Question: As shown in the attached image [For clarification only], there are three rows of lines with random length.
I would like to delete lines which are shorter than a constant N pixels.
Assumptions:
1. Lines are all in rows
2. Lines are 1 pixel width
3. Lines may be connected to borders.
I'm looking for any idea/guide which can help me with this. Thanks.
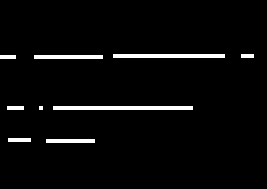
Answer: Skipping the possibility of directly handling the binary representation of the underlying image, and thus permitting a pretty fast implementation for this specific task, let us use Mathematical Morphology to (efficiently) solve it.
All you need here is a erosion with a horizontal line of length 'n' followed by a morphological reconstruction. The former will completely remove lines shorter of length < 'n'. The later will completely recover the eroded lines that were not removed.
Here is an example with 'n = 25'. I used 'ones(1, 25)' instead of 'strel('line', 25, 0)' as the structuring element because the later doesn't guarantee that the actual line length is the one specified.
'''
f = im2bw(imread('http://i.stack.imgur.com/1Uw0x.png'), 0);
g = imerode(f, strel('arbitrary', ones(1, 25)));
h = imreconstruct(g, f);
'''
Eroded and reconstructed images: